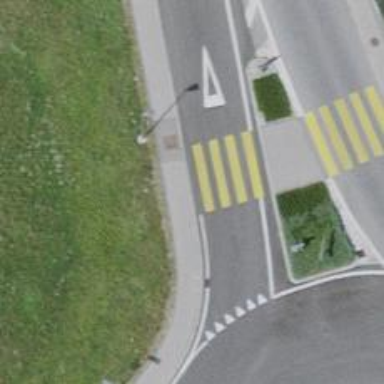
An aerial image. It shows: Kerb serving as barrier.